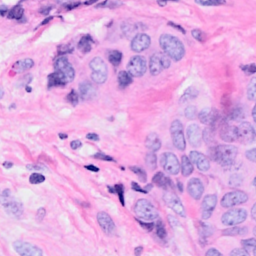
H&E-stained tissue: Breast